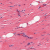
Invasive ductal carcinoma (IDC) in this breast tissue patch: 0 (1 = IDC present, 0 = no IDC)